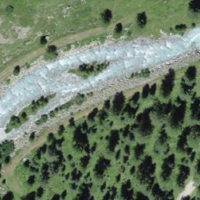
EUNIS habitat code: 26
Species observed at this site:
Parnassius apollo